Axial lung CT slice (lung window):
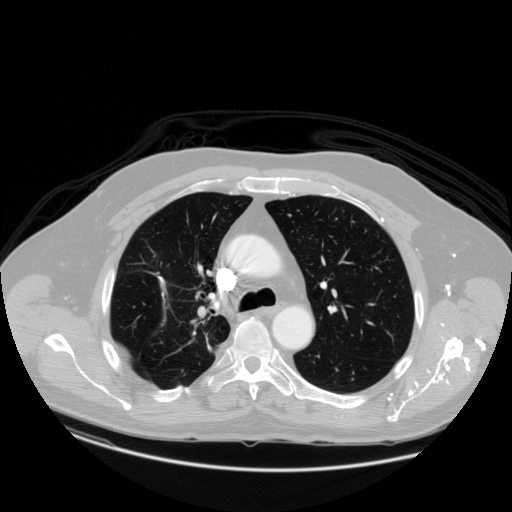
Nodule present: no